Question: "StageOrientationEvent.ORIENTATION_CHANGE" event does not fire (dispatch) when the Auto Rotate feature of the device is disabled.
I'm developing a game that only must work on PORTRAIT mode. I speculate many users unchecked this option display settings.
How can I detect screen rotation regardless of device setting. Should I use accelerometer for this purpose or there is a better way?

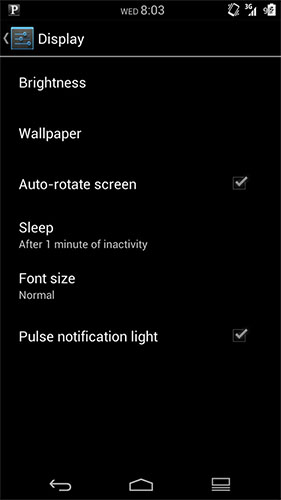
Answer: If your game must always work in PORTRAIT mode; then you don't have to worry about device orientation changes. What you want to do is make sure your game always launches in portrait mode despite what the device settings are.
In the Application Descriptor file; set these values:
'''
<aspectRatio>portrait</aspectRatio>
<autoOrients>false</autoOrients>
'''
The application descriptor file is the "-app.xml' file that Flash Builder will create as you create your main application.
In documentation theory those changes should do it; but if memory serves me I had problems in some versions of Android, where the app launched in the wrong orientation and would not change.
So, inside my application I added applicationComplete and activate handlers on my main application file and used those methods to specify the aspect ratio of the game. Something like this:
'''
<s:ViewNavigatorApplication xmlns:fx="http://ns.adobe.com/mxml/2009"
xmlns:s="library://ns.adobe.com/flex/spark"
applicationComplete="viewnavigatorapplication1_applicationCompleteHandler(event)"
activate="viewnavigatorapplication1_activateHandler(event)">
<fx:Script><![CDATA[
import mx.events.FlexEvent;
protected function viewnavigatorapplication1_applicationCompleteHandler(event:FlexEvent):void{
this.stage.setAspectRatio( StageAspectRatio.PORTRAIT);
}
protected function viewnavigatorapplication1_activateHandler(event:Event):void{
if(this.stage){
this.stage.setAspectRatio( StageAspectRatio.PORTRAIT );
}
}
]]></fx:Script>
</s:ViewNavigatorApplication>
'''
I have no memory of testing this specific use case on iOS Devices; so it is possible I only had the problem on Android. Or it is possible I did the Android code first and that is why I never had a problem on iOS.